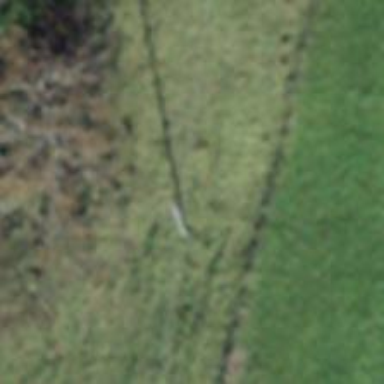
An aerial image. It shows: Power pole.